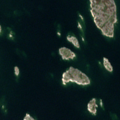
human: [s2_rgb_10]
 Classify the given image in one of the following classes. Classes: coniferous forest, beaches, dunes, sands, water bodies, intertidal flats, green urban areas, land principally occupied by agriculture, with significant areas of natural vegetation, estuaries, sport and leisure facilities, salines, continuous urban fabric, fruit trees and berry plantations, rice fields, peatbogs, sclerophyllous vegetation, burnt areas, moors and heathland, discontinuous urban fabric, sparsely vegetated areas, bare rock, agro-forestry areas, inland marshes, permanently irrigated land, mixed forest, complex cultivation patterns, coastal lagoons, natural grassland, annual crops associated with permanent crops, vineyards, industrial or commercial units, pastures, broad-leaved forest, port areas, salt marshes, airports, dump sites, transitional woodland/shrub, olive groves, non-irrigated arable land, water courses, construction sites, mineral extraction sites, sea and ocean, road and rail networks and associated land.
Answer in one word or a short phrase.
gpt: sea and ocean